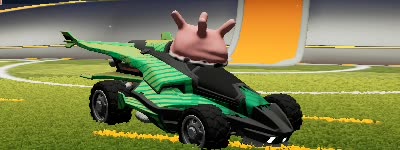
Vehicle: aftershock